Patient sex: F
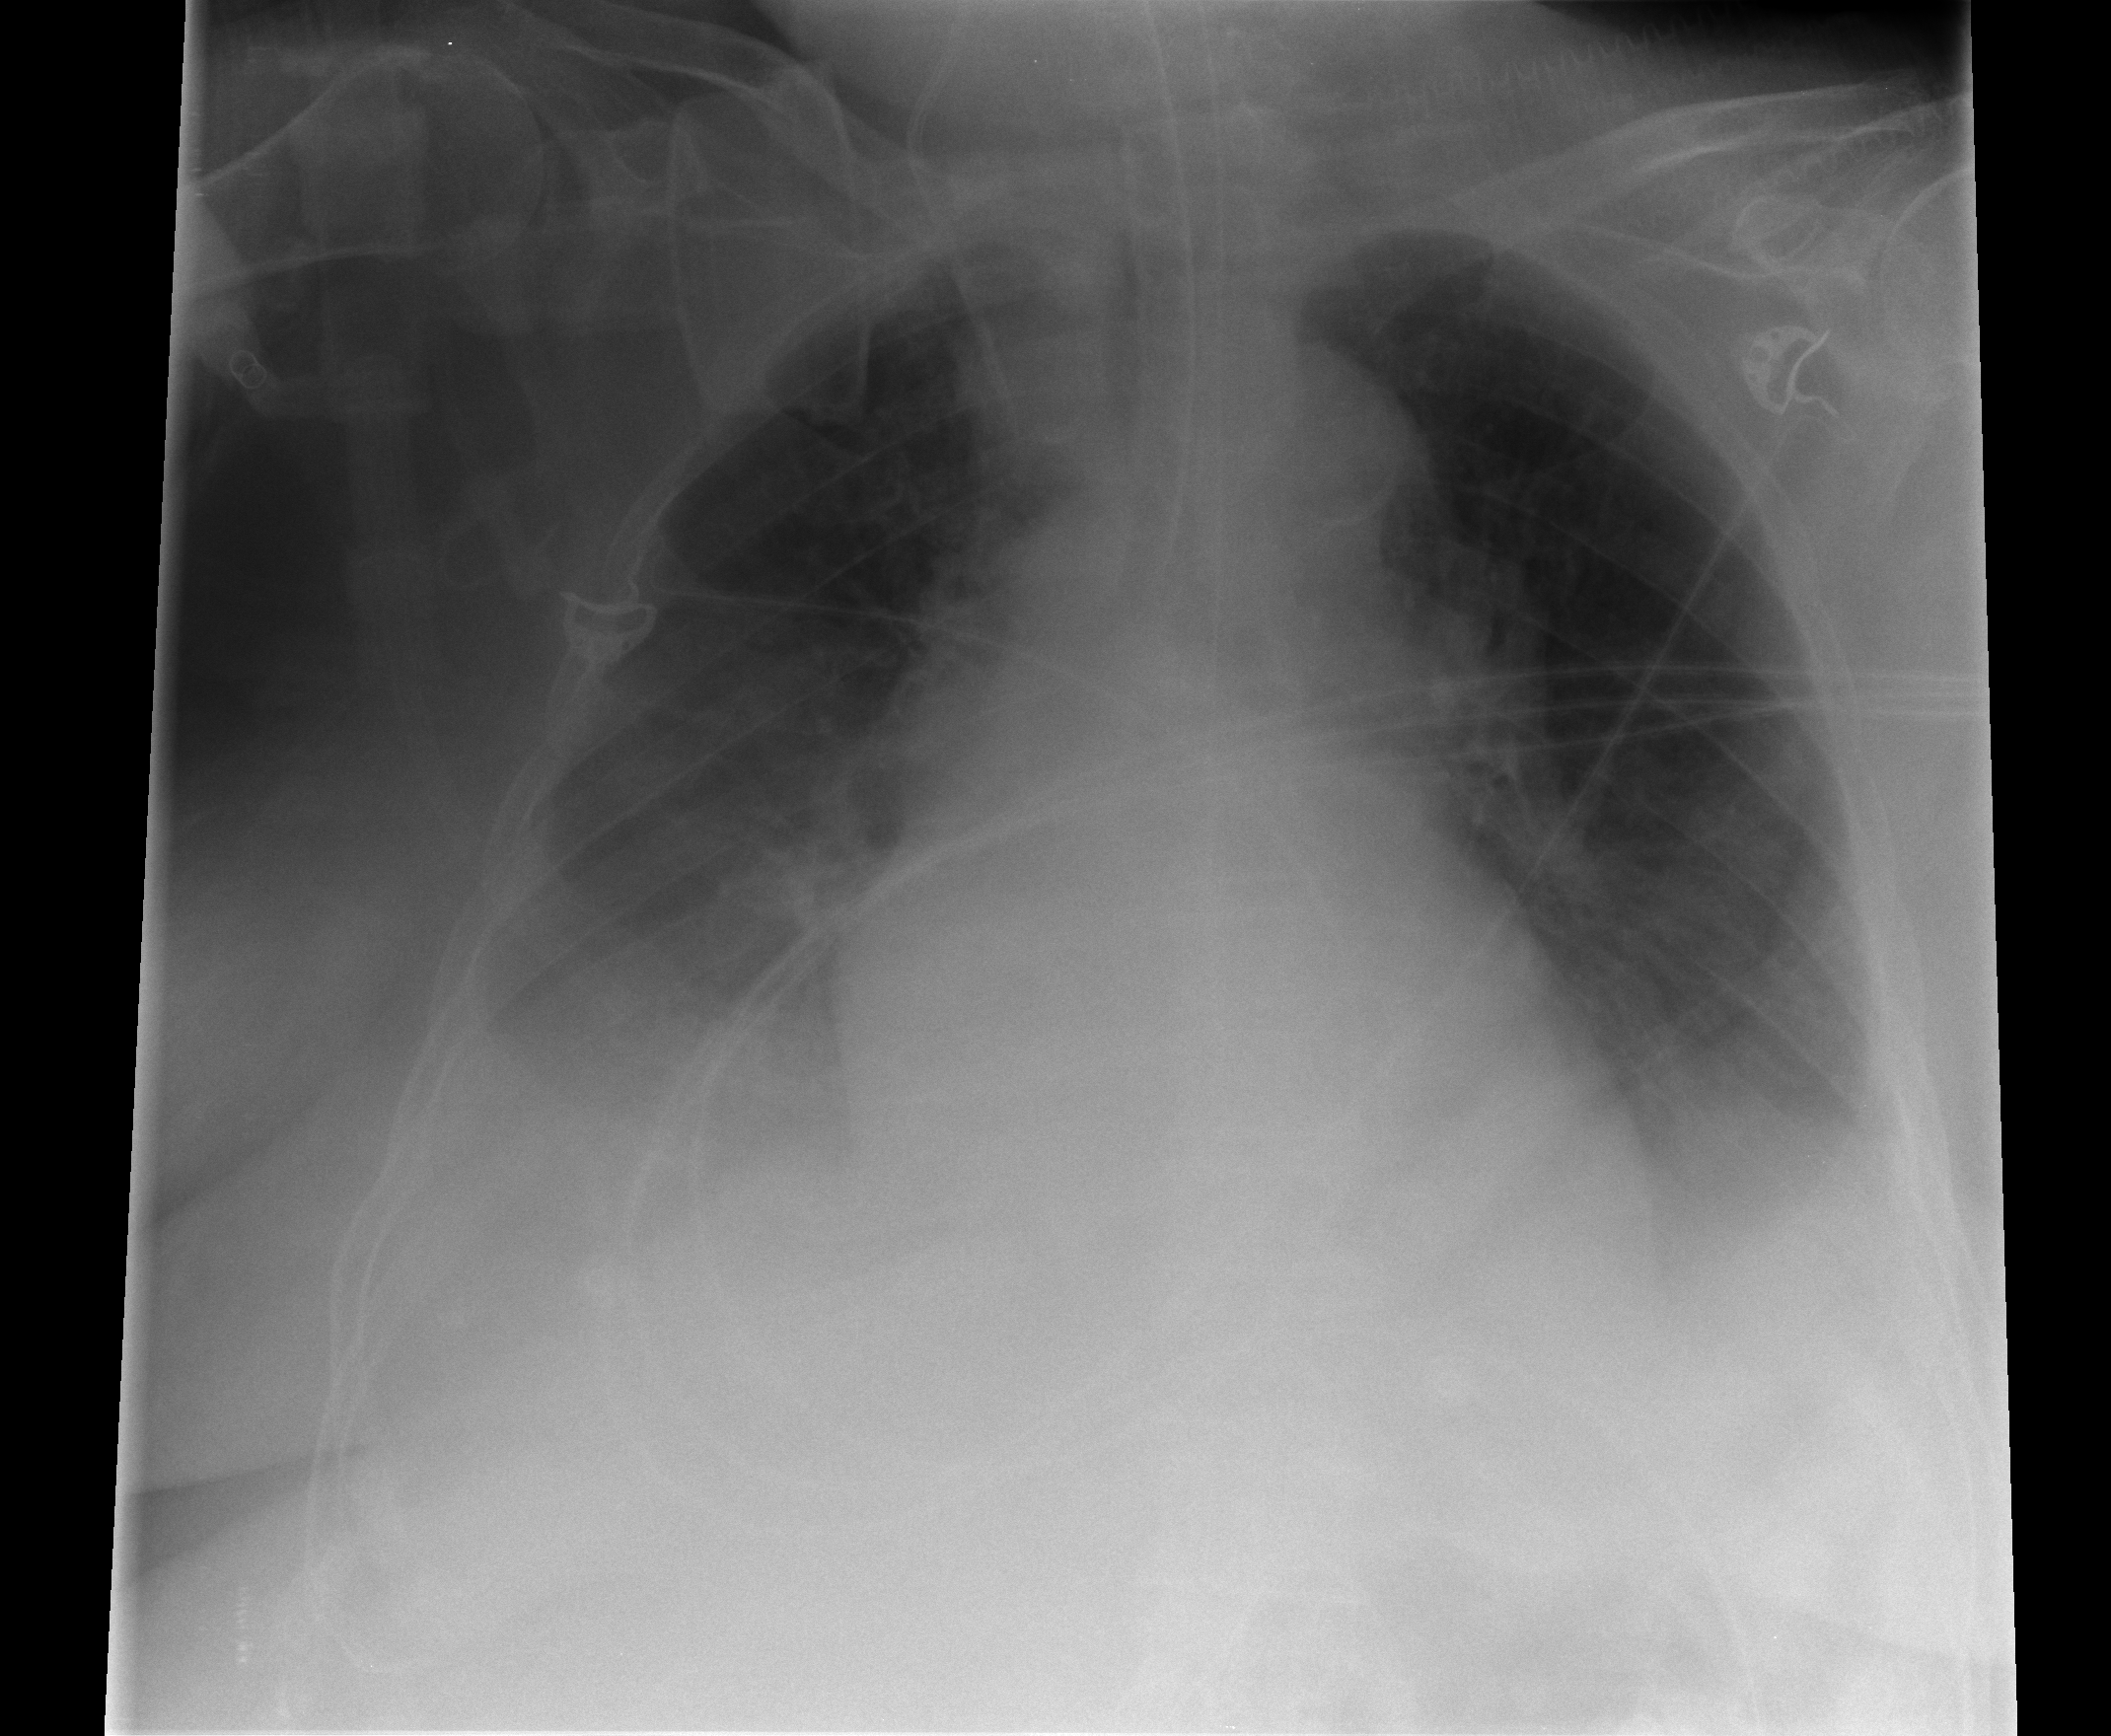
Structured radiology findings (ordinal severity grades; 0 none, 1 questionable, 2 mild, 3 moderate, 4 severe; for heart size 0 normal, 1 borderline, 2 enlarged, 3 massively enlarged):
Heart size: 0
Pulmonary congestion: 0
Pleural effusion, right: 2
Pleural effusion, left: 2
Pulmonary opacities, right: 0
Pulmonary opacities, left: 0
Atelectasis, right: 2
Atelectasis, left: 2